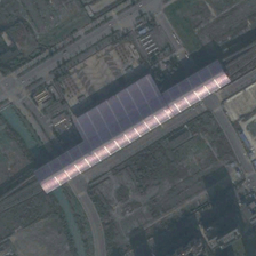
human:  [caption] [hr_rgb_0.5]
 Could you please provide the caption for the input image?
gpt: The main color of the station is decorated with pink and silver wire.

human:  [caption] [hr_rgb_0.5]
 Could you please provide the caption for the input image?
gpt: The main colors of the station are pink and silver.

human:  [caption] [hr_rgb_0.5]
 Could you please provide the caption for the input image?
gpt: The main colour of the station is pink and decorated with silver grey lines.

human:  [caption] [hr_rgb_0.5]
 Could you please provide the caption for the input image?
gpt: The main colour of the station is pink and is decorated with grey silver lines.

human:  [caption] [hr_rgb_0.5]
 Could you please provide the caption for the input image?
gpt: The main color of the season is Rose and is decorated with silver lines.